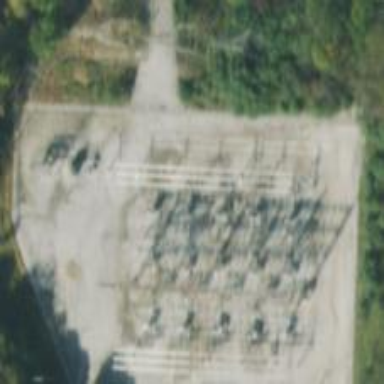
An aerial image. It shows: Switch used for power control.